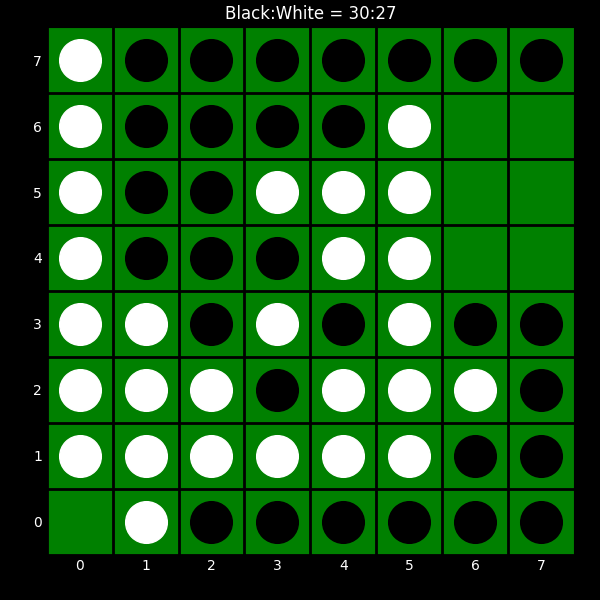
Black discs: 30
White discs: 27